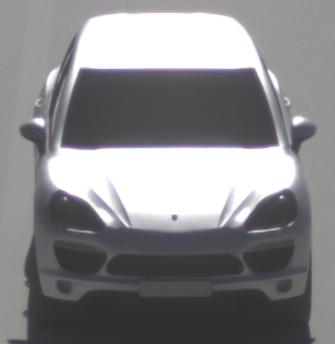
Make: Porsche
Model: Cayenne
Detailed model: Cayenne (958)
Model produced from: 2010/05
Model produced until: 2014/07
Doors: 5
Color: white
Road condition: dry road
Daytime: morning or afternoon
Contrast: high contrast